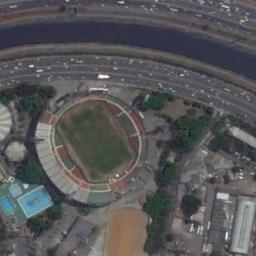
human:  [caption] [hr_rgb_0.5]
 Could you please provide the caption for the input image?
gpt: The stadium is next to some trees and roads .

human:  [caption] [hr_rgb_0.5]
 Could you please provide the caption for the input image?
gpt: The circular stadium is enclosed between residential areas and vegetation, Next to roads and rivers .

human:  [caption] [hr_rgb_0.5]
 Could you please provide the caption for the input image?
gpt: The stadium looks like an oval and is surrounded by a blue roof .

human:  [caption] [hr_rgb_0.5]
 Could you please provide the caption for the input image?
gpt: There are many buildings beside the stadium .

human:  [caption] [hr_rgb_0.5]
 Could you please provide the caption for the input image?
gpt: There are some green trees around the stadium .